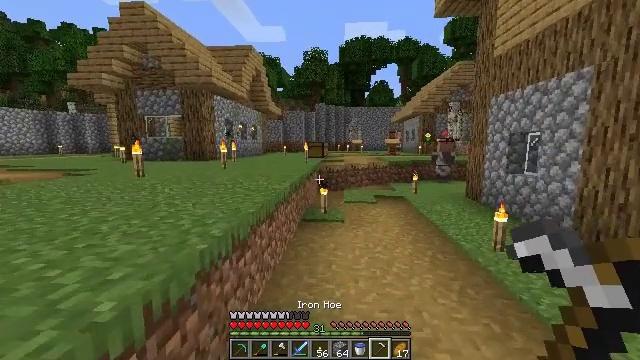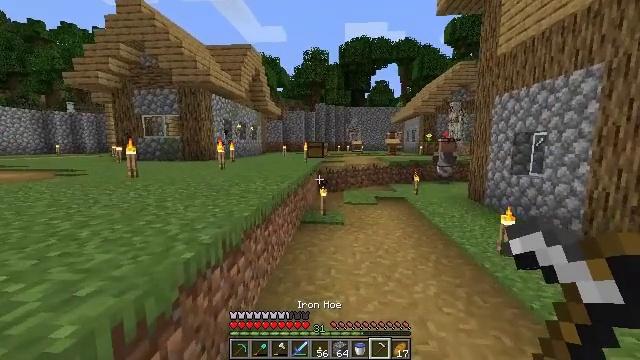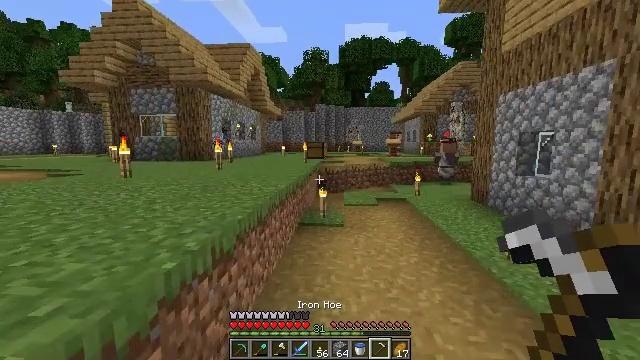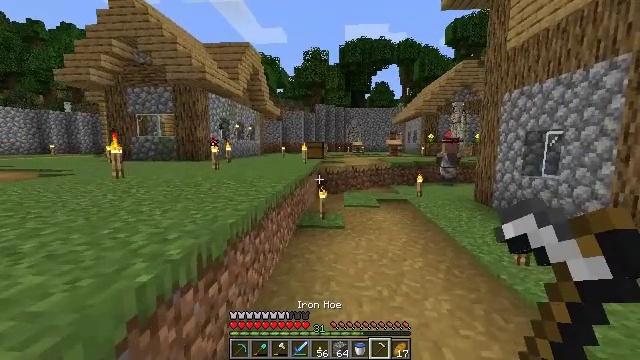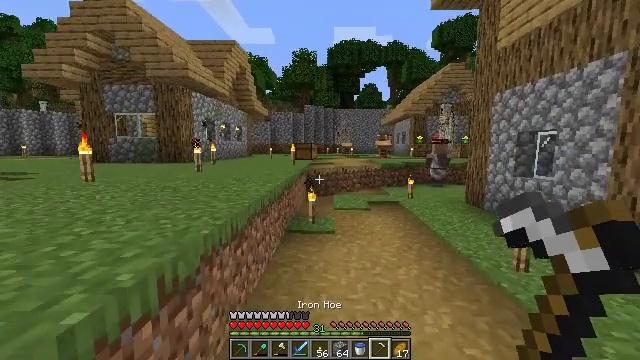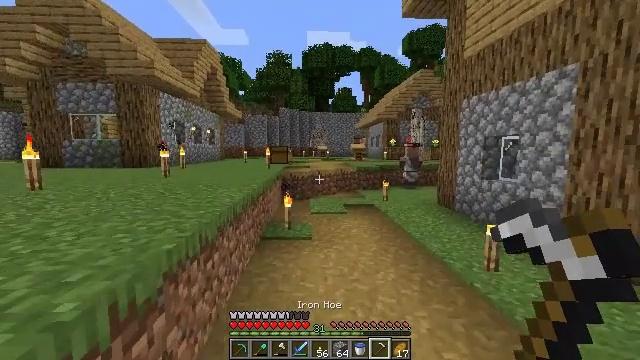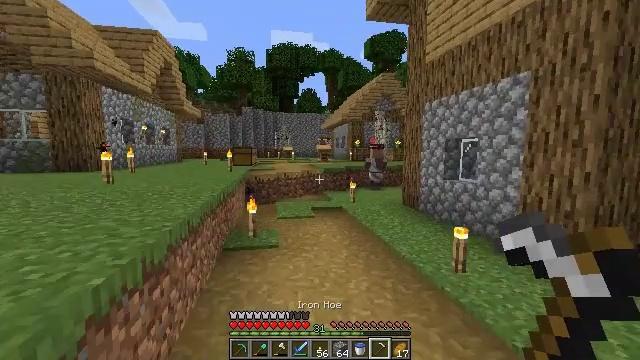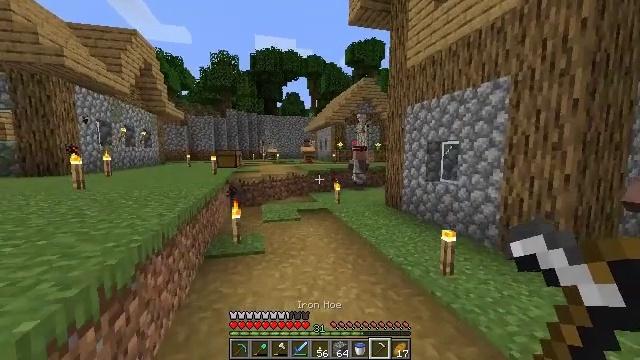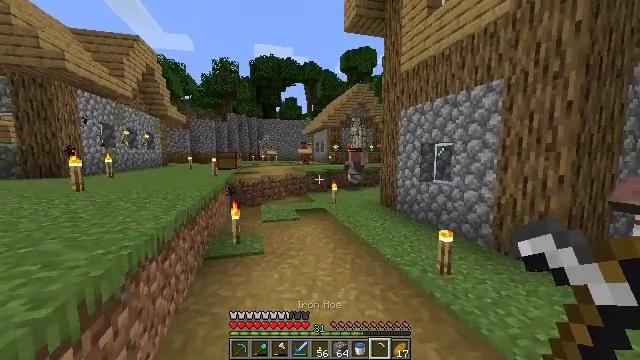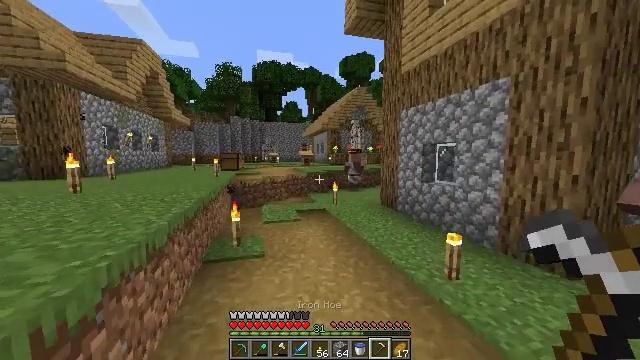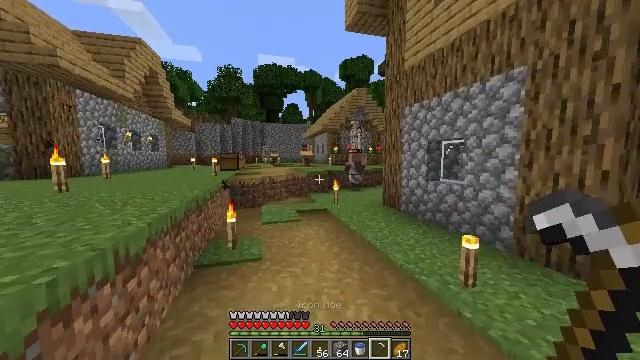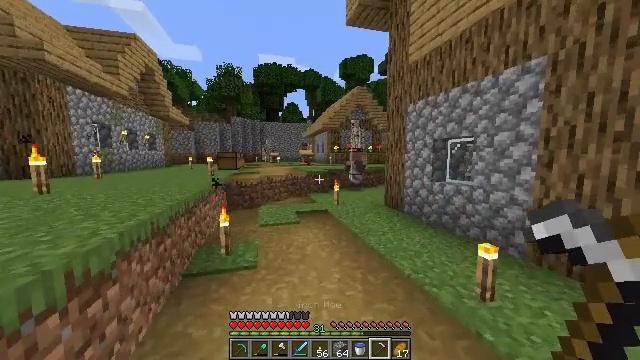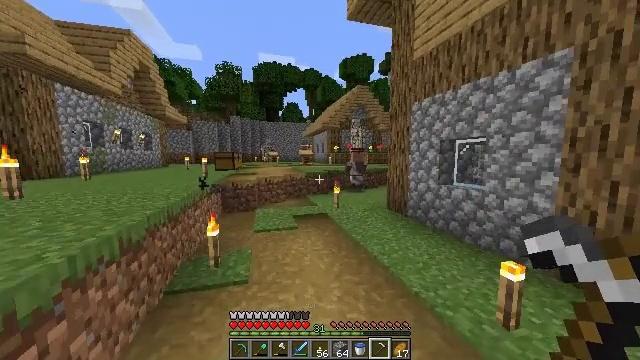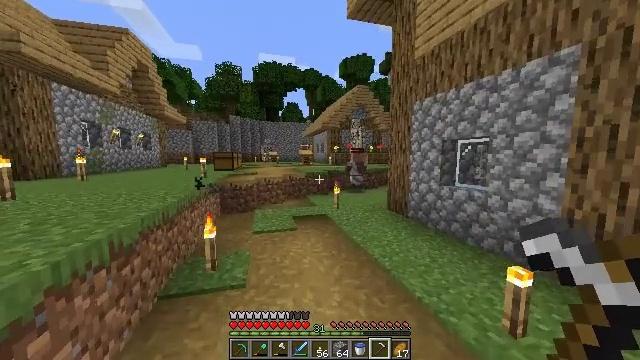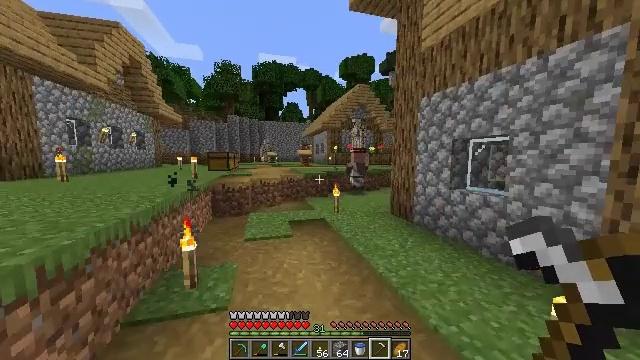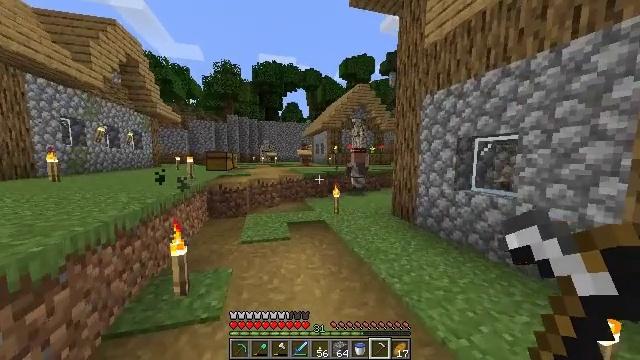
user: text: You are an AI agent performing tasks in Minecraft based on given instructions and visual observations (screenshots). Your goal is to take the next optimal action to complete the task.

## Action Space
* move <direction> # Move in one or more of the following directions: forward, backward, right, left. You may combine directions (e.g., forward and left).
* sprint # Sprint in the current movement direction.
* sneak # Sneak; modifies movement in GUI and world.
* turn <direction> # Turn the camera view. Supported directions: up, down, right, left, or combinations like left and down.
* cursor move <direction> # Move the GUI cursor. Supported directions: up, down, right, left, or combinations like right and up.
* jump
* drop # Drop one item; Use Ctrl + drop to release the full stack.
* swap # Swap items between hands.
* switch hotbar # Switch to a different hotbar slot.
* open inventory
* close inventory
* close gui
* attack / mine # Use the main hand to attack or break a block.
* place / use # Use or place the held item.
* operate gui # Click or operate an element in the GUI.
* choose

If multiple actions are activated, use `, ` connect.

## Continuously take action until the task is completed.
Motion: motion action
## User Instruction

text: Cut down the sugar cane stalks.
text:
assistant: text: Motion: move forward
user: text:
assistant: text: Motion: move forward
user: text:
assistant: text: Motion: move forward
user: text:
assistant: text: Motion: move forward, turn right
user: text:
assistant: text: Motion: move forward, turn right
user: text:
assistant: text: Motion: move forward, sprint, turn right
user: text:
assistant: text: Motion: move forward, sprint, turn right
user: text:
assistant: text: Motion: move forward, sprint
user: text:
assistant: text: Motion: move forward, sprint
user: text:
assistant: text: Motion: move forward, sprint
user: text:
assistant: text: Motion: move forward, sprint
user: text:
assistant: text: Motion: move forward, sprint
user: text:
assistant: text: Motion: move forward, sprint
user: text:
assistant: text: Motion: move forward, sprint
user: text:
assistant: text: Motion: move forward, sprint
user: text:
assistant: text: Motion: move forward, sprint
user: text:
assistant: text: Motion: move forward, sprint
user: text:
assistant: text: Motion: move forward, sprint
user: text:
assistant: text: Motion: move forward, sprint
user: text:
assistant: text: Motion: move forward, sprint
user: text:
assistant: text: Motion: move forward, sprint
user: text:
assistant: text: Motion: move forward, sprint
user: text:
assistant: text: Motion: move forward, sprint
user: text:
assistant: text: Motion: move forward, sprint
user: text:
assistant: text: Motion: move forward, sprint
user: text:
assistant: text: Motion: move forward, sprint
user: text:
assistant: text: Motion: move forward, sprint
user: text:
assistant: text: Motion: move forward and move right, sprint, turn right
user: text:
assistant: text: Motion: move forward and move right, sprint, turn right
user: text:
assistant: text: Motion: move forward and move right, sprint, turn right